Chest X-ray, AP view. Patient: 65 years old, sex F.
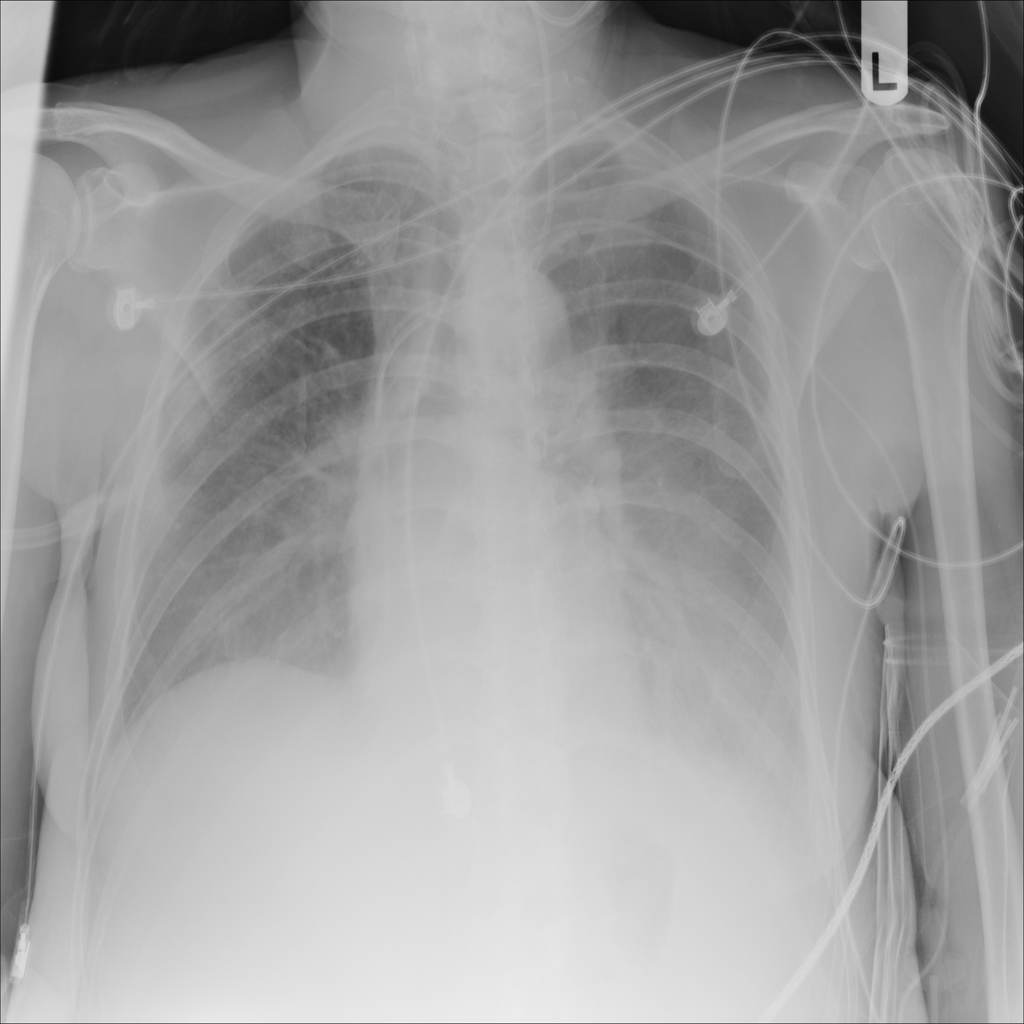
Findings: Infiltration